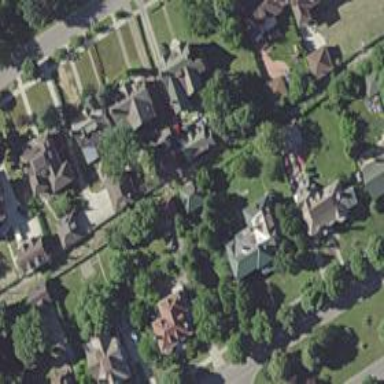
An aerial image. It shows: Charming neighbourhood.